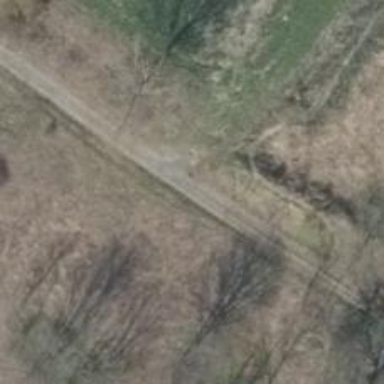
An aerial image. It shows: Track with grade5 tracktype.